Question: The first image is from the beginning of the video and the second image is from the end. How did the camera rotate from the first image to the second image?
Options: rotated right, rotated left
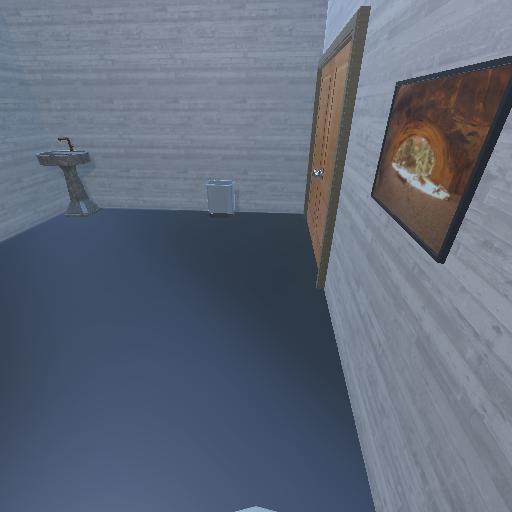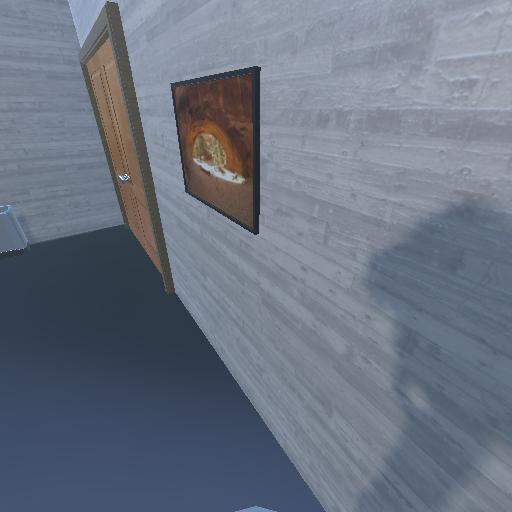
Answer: rotated right